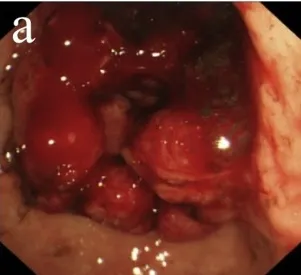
(a) Upper gastrointestinal endoscopy showed a Borrmann type3 tumor with pyloric stenosis and bleeding.
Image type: endoscopy (gi_endoscopy)